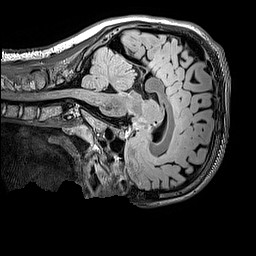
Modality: FLAIR
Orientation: sagittal
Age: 11
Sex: male
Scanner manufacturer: siemens
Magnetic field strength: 3 T
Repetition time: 5 s
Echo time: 0.388 s